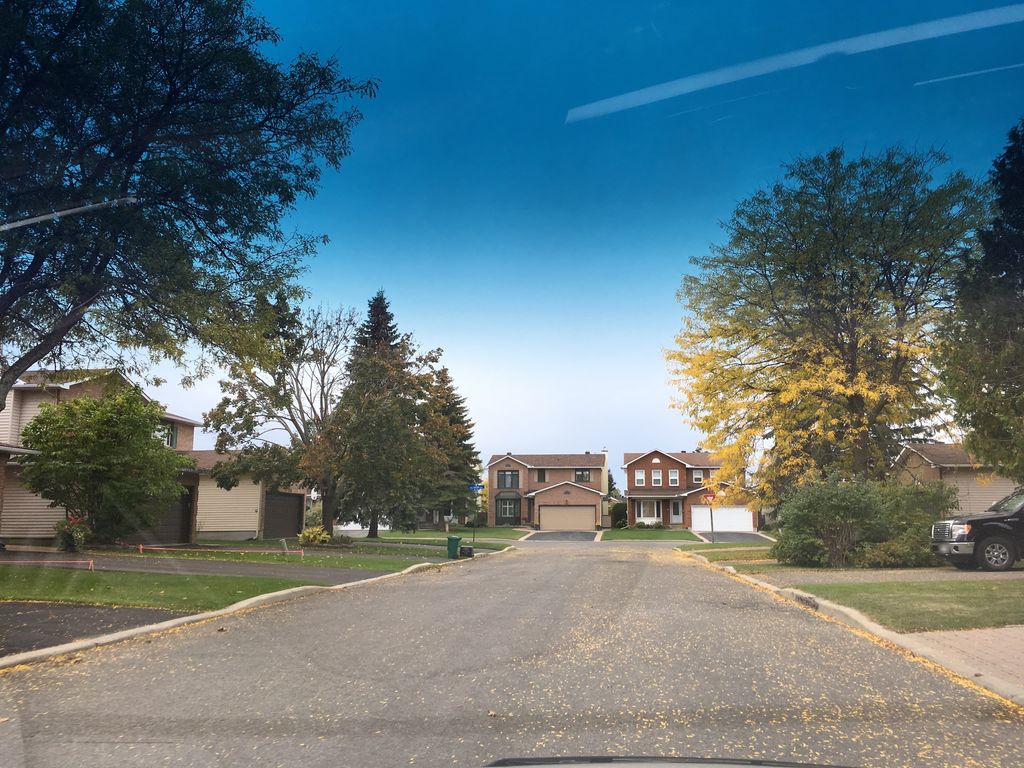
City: ottawa-gatineau